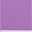
Piece: xx